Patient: sex F, age 39
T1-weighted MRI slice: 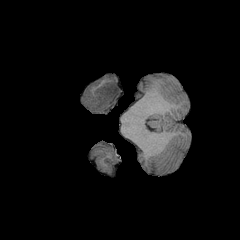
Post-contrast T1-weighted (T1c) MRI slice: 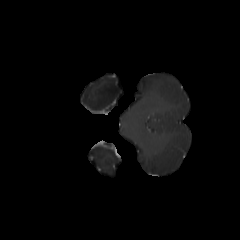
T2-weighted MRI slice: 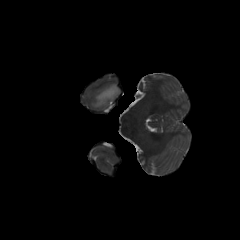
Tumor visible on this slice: yes
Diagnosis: Astrocytoma, IDH-mutant
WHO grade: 4